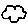
Label: cloud